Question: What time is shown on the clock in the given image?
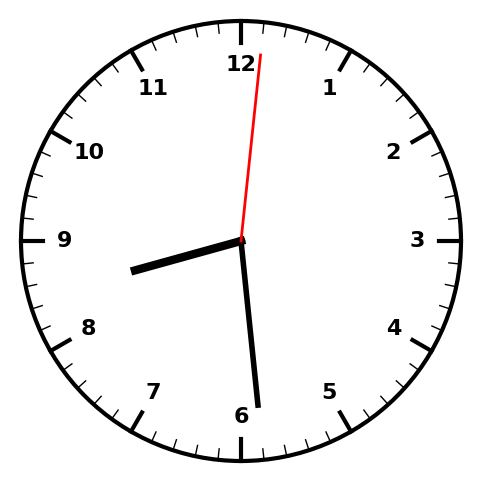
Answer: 08:29:01